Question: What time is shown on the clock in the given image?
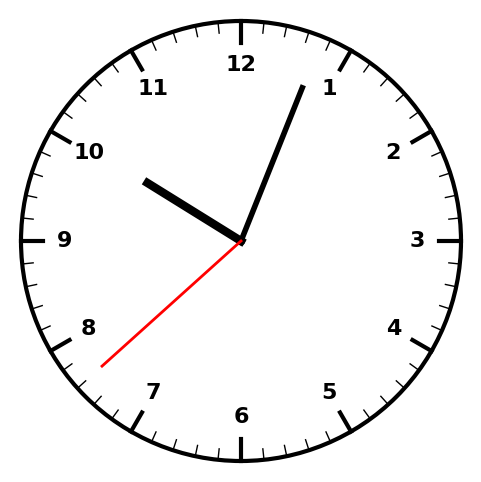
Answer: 10:03:38